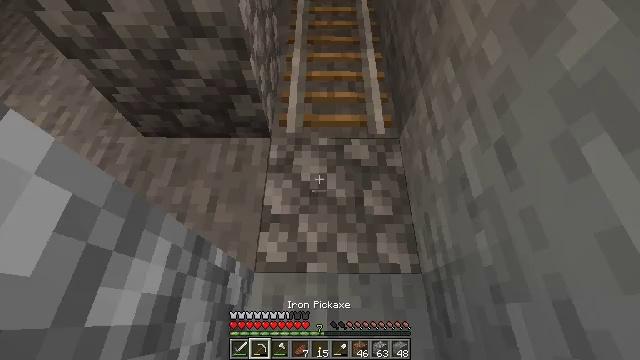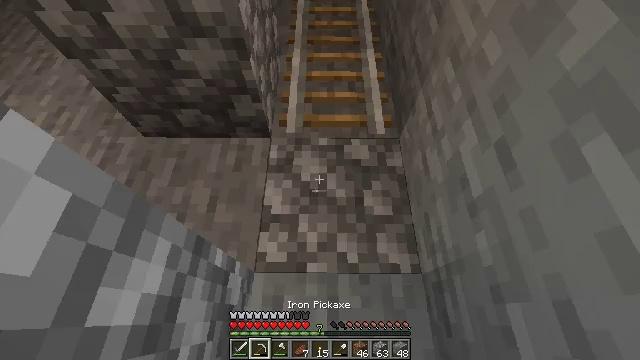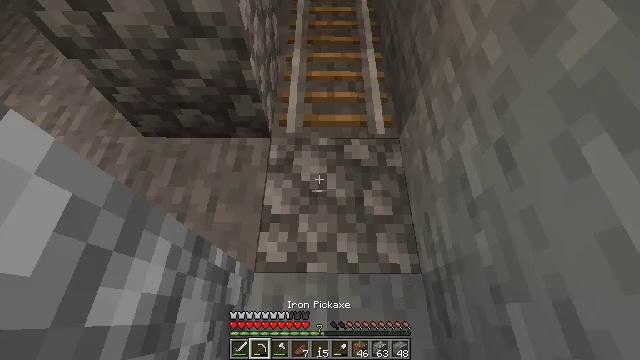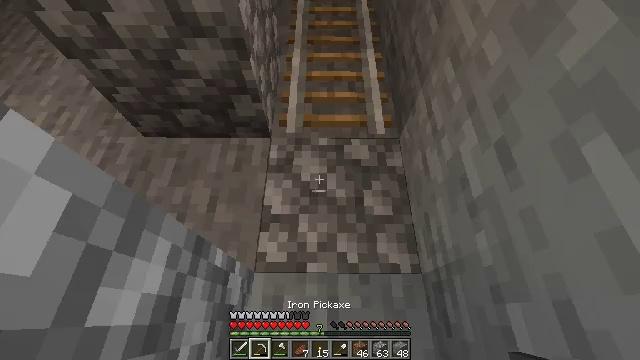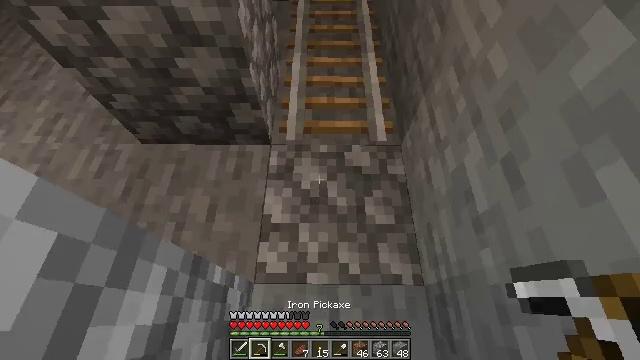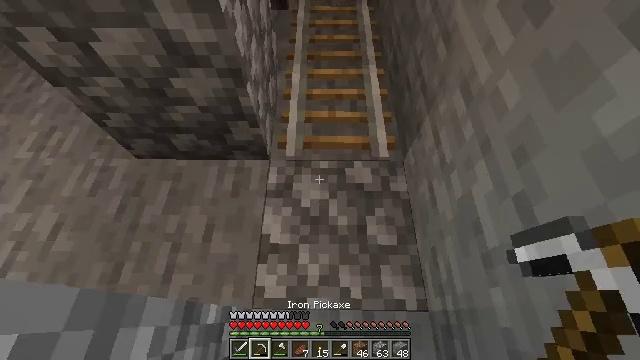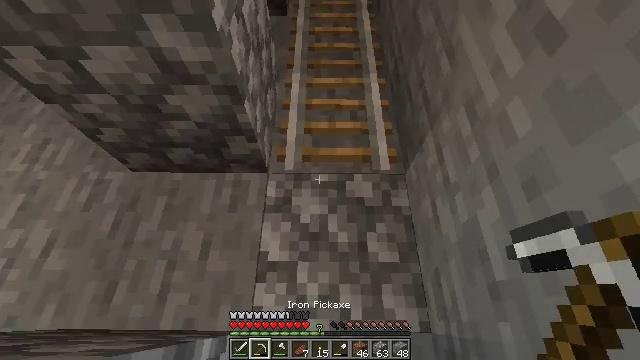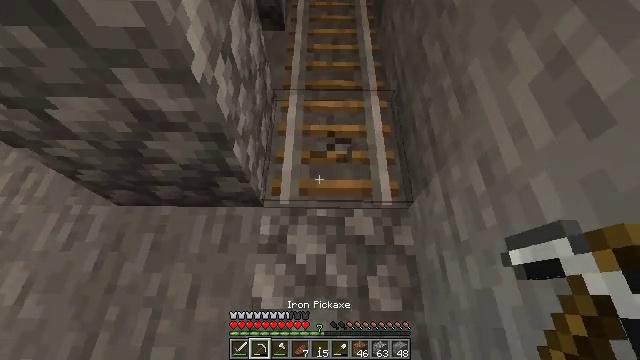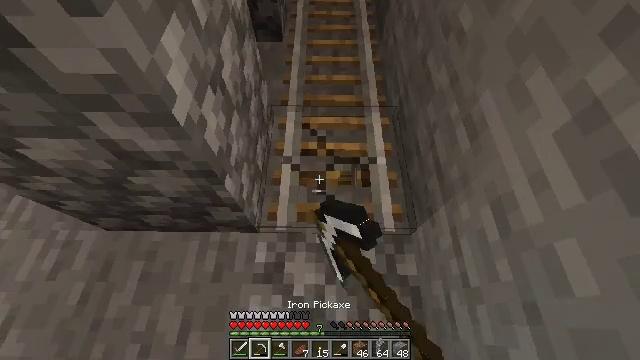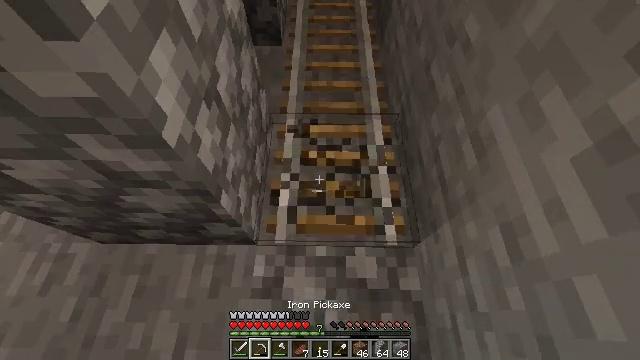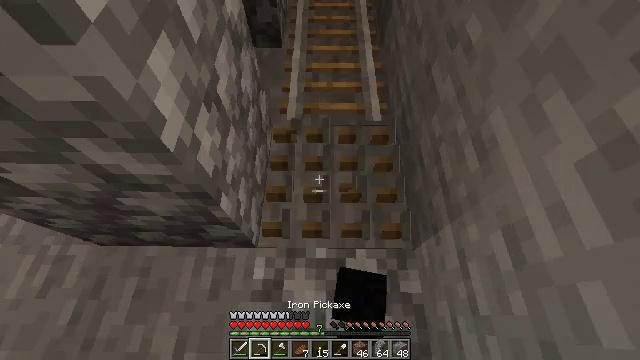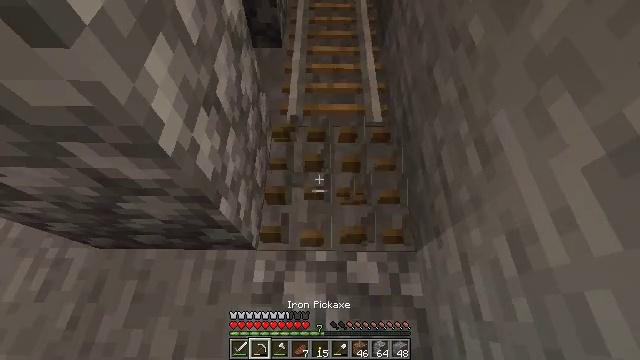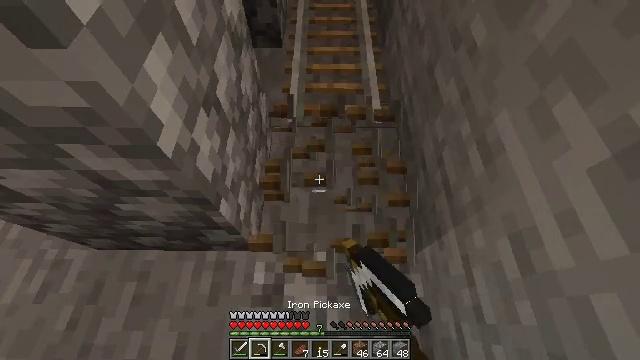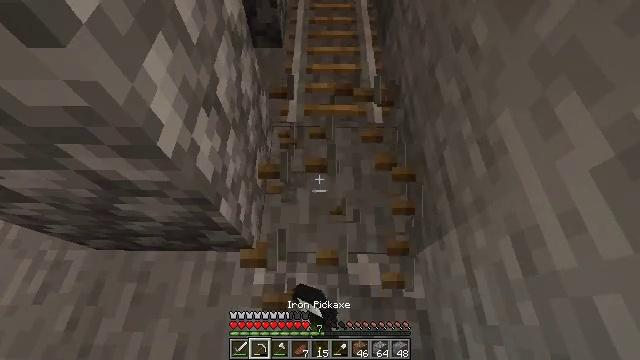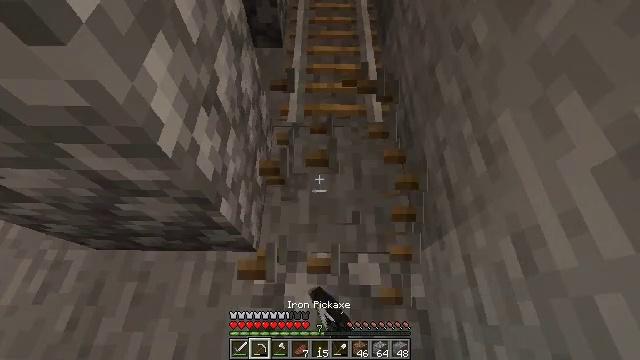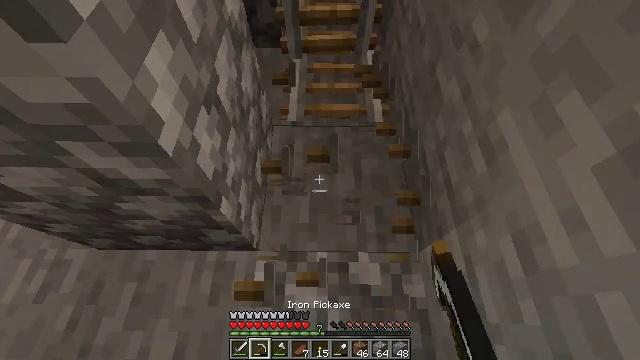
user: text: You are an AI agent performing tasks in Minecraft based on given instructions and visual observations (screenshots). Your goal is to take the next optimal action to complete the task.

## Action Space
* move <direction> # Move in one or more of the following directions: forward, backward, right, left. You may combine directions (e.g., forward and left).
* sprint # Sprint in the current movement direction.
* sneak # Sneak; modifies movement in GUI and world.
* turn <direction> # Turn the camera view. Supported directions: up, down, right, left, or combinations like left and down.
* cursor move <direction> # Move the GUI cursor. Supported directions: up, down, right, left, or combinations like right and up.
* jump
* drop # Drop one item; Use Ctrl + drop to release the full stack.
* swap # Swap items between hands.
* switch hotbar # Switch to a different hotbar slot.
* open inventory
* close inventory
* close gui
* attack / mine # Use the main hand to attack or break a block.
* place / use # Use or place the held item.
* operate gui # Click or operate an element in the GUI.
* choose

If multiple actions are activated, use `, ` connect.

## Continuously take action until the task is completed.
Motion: motion action
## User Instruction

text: Pick up the rail by attacking it.
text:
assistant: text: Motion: switch to hotbar 2
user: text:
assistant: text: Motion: switch to hotbar 2
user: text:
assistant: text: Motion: no_op
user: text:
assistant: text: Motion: move forward
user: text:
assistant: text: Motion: move forward
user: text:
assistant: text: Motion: move forward
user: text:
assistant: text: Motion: move forward, attack / mine
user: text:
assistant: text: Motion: attack / mine
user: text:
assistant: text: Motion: attack / mine
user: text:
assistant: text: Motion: attack / mine
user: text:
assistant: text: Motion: attack / mine
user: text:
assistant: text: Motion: attack / mine
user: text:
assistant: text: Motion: attack / mine
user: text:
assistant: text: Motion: attack / mine
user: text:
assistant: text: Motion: attack / mine
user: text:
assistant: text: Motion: turn up, attack / mine
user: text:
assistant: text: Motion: turn up, attack / mine
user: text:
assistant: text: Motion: turn up, attack / mine
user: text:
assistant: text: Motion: attack / mine
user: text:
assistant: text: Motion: attack / mine
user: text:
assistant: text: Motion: attack / mine
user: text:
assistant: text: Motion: attack / mine
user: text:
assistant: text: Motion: move forward, attack / mine
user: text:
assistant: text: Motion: move forward, attack / mine
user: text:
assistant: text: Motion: move forward, attack / mine
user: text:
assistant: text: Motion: move forward, attack / mine
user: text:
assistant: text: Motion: turn up, attack / mine
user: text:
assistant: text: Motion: turn right and up, attack / mine
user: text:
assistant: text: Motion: attack / mine
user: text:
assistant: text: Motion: attack / mine